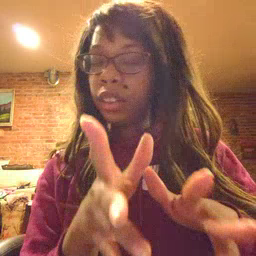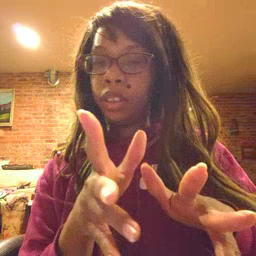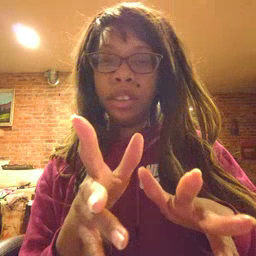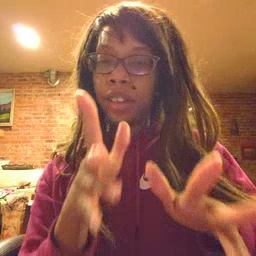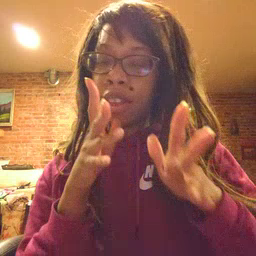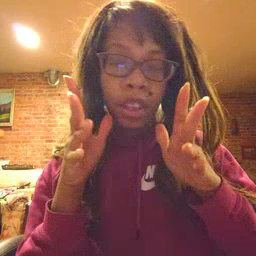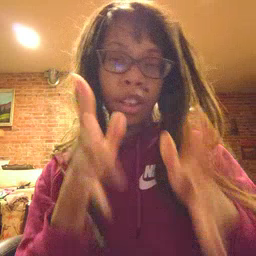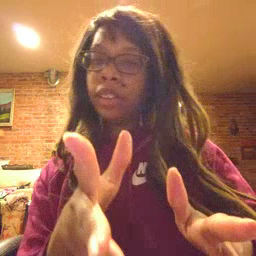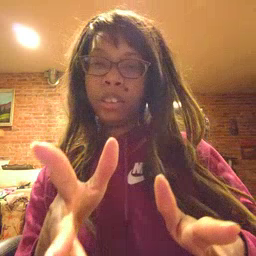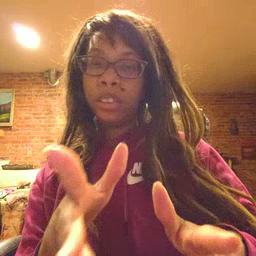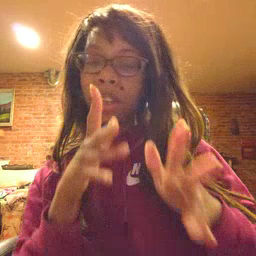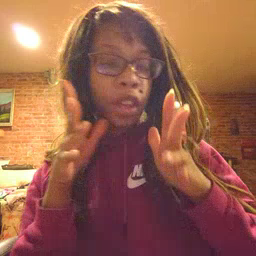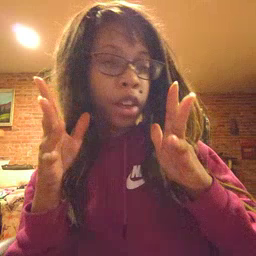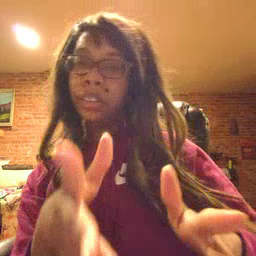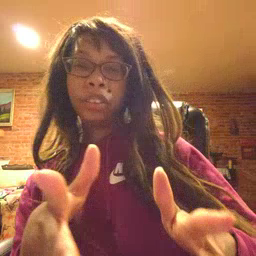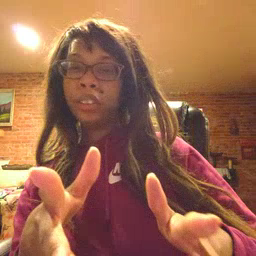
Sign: hate